Question: Is there a way to make it so that when the navigation shrinks down all or any of the drop down menus are expanded? thus when the user touches the navigation and it drops down all the drop down navigation items are already fully expanded?
I assumed this was a default behaviour but this seems to not be the case for me.
Instead my navigation looks as such:

I had to hover over Menu item to get that secondary menu. Is there a way to have this and all other drop down menus already expanded?
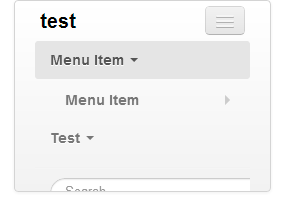
Answer: The correct answer to fix this is to do the following: <URL>
'''
@media (max-width: 980px) {
.dropdown ul.dropdown-menu {
display: block;
}
}
'''
This is for version